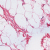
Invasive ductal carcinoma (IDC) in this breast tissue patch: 0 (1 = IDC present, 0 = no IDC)